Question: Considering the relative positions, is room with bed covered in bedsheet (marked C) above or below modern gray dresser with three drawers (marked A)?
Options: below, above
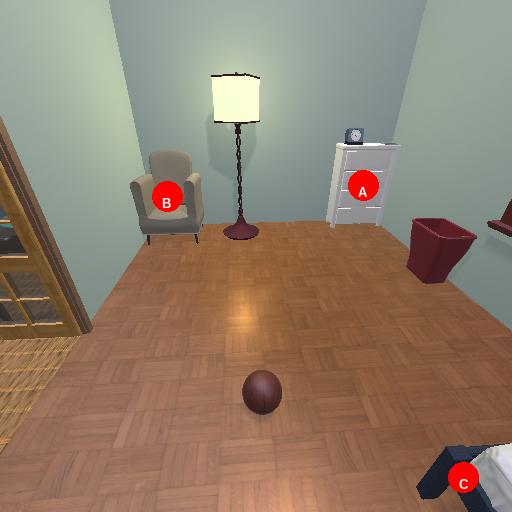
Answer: below